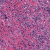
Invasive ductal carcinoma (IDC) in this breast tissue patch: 1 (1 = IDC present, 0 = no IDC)